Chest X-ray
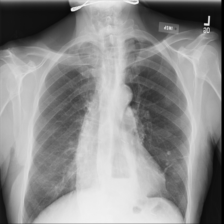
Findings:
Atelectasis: negative
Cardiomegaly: negative
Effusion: negative
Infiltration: negative
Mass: negative
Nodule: negative
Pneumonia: negative
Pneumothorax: negative
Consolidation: negative
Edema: negative
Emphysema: negative
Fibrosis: negative
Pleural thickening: negative
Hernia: positive